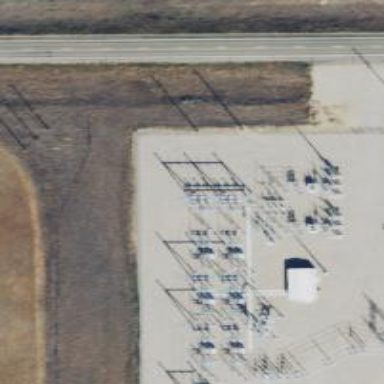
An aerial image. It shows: Switch for power supply.